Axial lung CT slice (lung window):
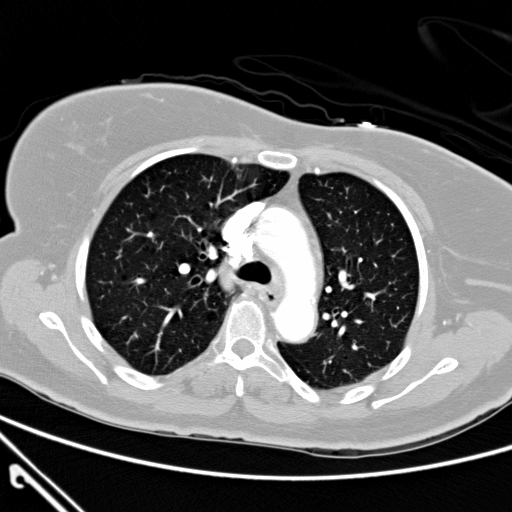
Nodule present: no